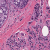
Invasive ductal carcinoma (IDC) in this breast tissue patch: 1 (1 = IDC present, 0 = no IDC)